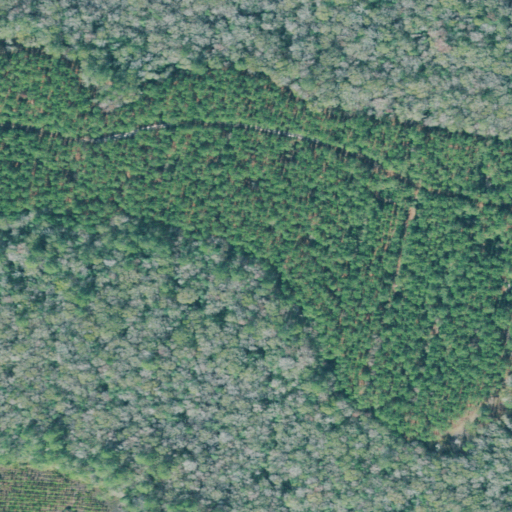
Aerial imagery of island in Georgia named Big Island containing woody wetlands, evergreen forest, and herbaceous wetlands